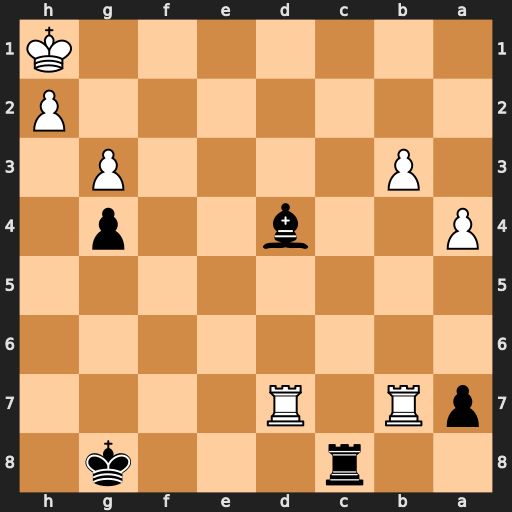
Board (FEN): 2r3k1/pR1R4/8/8/P2b2p1/1P4P1/7P/7K
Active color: b
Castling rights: -
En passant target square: -
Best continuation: Rc1+ Kg2 Rg1#